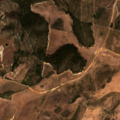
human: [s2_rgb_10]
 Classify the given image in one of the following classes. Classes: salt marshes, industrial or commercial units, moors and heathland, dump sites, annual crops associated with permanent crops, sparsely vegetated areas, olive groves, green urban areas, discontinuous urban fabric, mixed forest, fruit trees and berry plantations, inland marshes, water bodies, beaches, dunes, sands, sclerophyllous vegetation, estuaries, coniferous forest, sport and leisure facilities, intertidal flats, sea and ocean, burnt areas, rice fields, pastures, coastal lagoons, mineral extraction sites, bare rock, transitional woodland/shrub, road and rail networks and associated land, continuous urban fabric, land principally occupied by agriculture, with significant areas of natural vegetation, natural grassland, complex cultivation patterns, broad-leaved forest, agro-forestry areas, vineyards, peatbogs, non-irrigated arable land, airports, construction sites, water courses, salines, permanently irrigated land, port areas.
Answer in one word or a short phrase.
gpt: non-irrigated arable land, broad-leaved forest, sclerophyllous vegetation, transitional woodland/shrub